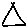
Label: triangle